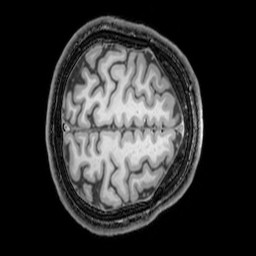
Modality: T1w
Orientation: axial
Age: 23
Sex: male
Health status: healthy
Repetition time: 0.081 s
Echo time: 0.037 s